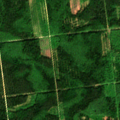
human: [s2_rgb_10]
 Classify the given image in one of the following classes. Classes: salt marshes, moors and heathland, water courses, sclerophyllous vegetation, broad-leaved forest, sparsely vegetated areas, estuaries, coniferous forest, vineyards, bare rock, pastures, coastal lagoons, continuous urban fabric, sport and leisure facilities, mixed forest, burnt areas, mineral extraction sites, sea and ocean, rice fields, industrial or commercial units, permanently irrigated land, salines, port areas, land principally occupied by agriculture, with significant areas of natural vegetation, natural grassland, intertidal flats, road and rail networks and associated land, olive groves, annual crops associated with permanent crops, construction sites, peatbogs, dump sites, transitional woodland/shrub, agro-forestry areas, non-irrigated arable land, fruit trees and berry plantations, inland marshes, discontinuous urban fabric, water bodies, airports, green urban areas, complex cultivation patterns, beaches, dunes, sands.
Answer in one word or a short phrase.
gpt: coniferous forest, mixed forest, transitional woodland/shrub